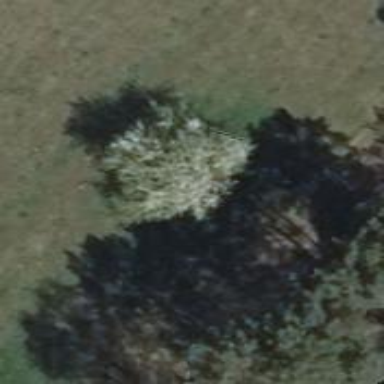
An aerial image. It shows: Deciduous broadleaved tree.